Interaction volume radius: 5 \u00c5
Interaction volume height: 10 \u00c5
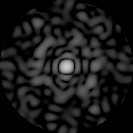
Disorder parameter: 0.8594